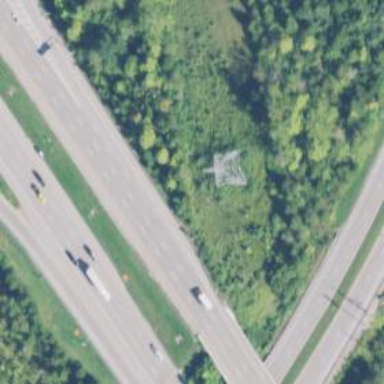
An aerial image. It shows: Lattice structure tower.